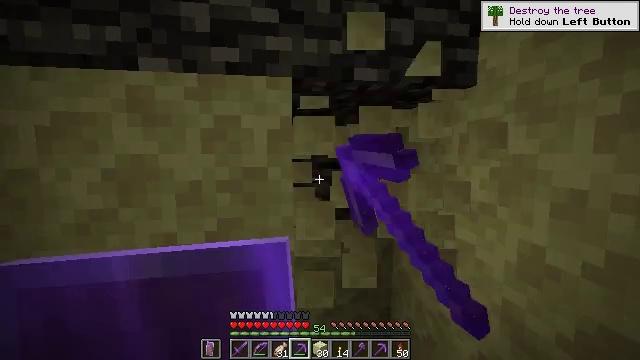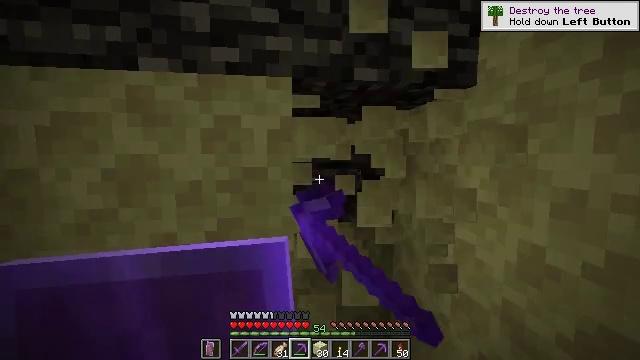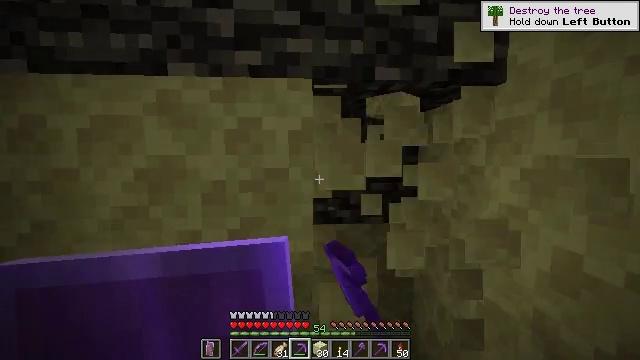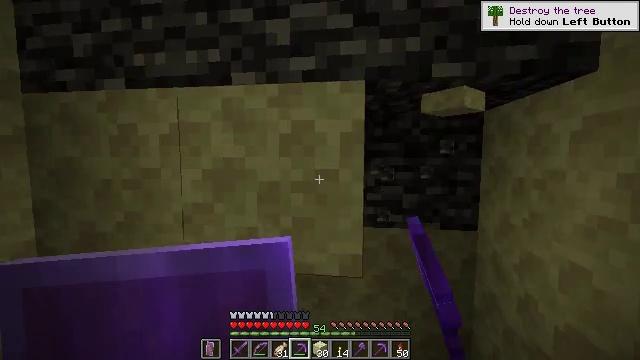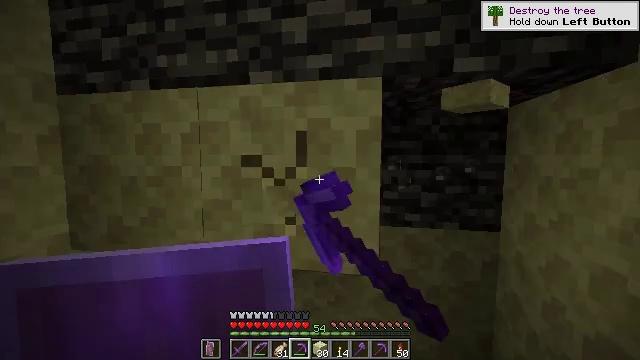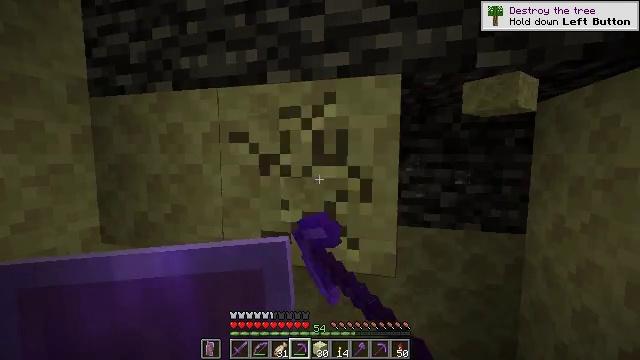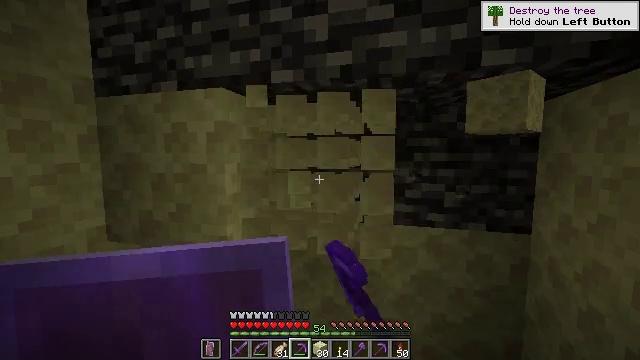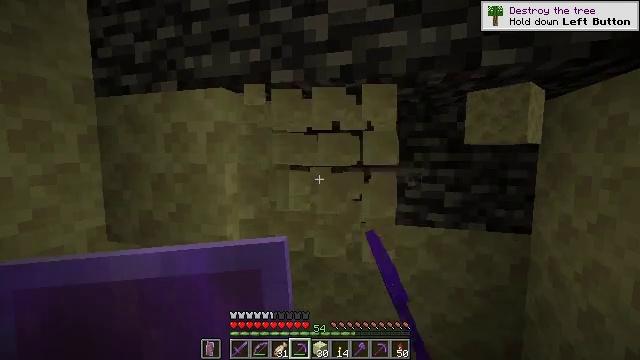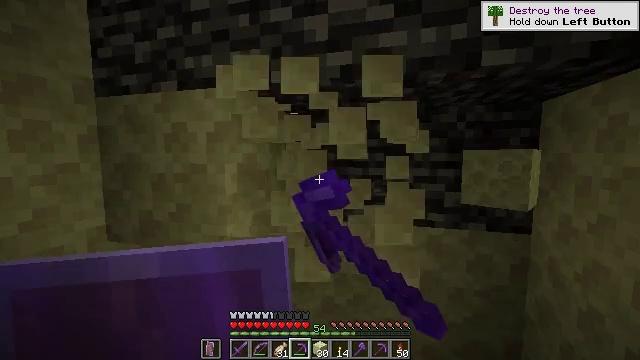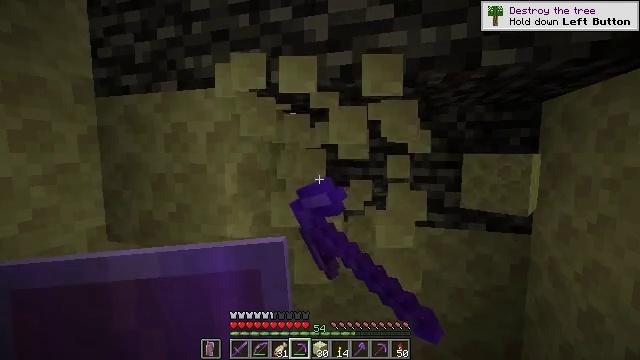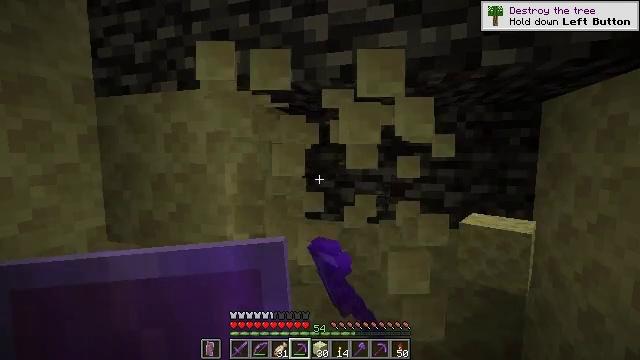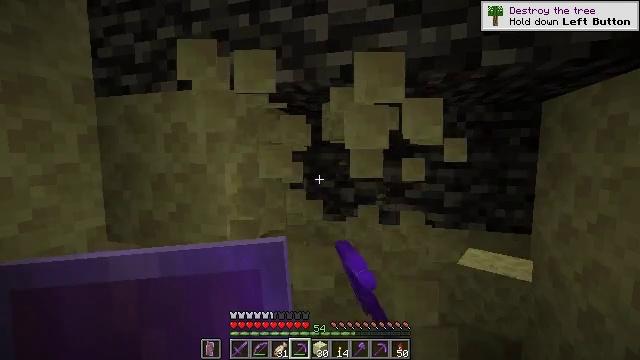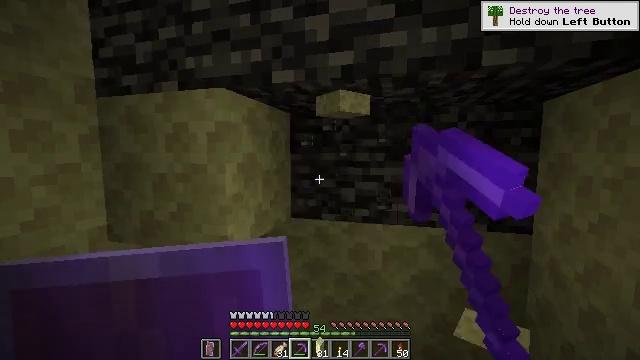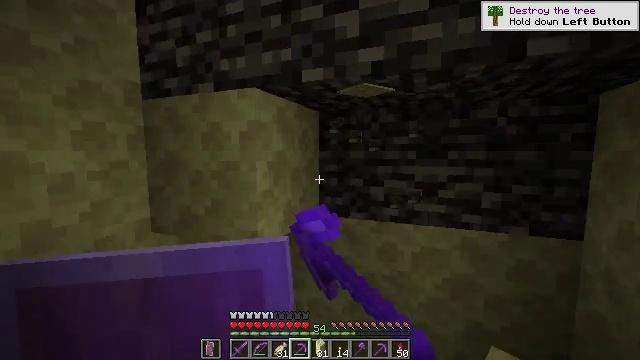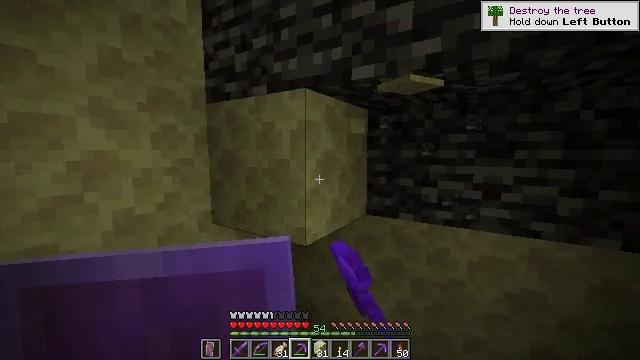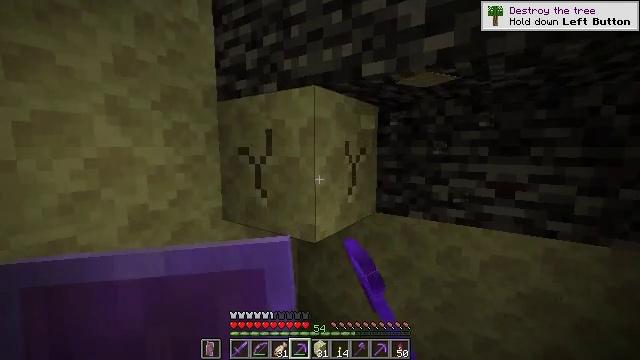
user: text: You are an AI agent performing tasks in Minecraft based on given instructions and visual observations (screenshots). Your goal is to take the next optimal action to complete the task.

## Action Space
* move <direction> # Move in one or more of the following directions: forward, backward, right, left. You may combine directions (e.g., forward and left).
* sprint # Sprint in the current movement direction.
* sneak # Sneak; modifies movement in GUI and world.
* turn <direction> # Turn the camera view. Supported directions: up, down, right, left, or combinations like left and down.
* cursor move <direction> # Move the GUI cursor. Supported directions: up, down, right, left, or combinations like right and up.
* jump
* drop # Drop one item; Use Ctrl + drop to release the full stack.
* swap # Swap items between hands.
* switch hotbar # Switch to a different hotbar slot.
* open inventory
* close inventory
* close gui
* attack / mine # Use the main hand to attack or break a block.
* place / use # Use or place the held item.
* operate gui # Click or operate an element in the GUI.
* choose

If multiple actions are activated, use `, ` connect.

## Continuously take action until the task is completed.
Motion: motion action
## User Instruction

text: Extract end stone with a pickaxe.
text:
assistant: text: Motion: attack / mine
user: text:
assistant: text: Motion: turn left, attack / mine
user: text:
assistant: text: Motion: turn left, attack / mine
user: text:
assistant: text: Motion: turn left, attack / mine
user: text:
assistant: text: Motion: turn left, attack / mine
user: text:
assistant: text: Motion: attack / mine
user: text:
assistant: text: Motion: attack / mine
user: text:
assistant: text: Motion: attack / mine
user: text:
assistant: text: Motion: attack / mine
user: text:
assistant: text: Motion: attack / mine
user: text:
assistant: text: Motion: attack / mine
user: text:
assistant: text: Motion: attack / mine
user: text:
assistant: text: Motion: turn left, attack / mine
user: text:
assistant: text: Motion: turn left, attack / mine
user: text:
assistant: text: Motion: turn left, attack / mine
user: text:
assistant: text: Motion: turn left, attack / mine
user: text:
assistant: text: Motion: turn left, attack / mine
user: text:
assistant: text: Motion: attack / mine
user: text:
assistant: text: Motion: attack / mine
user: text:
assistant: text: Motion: attack / mine
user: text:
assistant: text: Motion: attack / mine
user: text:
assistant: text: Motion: attack / mine
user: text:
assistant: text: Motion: attack / mine
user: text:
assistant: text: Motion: move forward, attack / mine
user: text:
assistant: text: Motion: move forward
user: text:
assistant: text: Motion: move forward, turn right and down
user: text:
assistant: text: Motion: move forward, turn right and down
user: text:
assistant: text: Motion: move forward, turn down
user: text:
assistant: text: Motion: move forward, turn down
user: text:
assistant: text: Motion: move forward